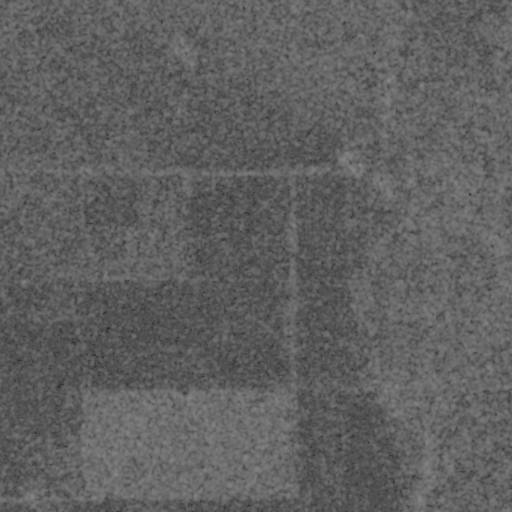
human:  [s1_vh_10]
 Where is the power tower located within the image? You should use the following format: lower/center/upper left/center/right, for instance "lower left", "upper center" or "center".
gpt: The power tower is located in the upper left of the image.
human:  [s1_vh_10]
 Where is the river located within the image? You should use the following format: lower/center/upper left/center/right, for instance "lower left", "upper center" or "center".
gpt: The river is located in the upper of the image.
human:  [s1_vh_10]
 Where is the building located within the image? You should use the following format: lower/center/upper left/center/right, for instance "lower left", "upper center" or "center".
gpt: There is no building in the image.

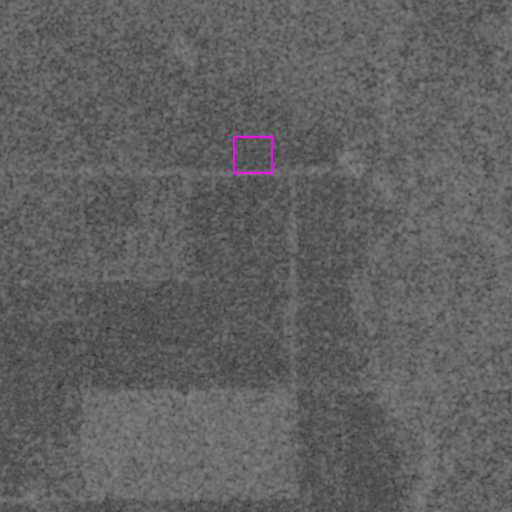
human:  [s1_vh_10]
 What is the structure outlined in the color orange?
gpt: There is no orange outline.
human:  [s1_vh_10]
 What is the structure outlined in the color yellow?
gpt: There is no structure outlined in yellow.